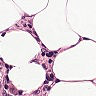
Metastatic tissue present: no